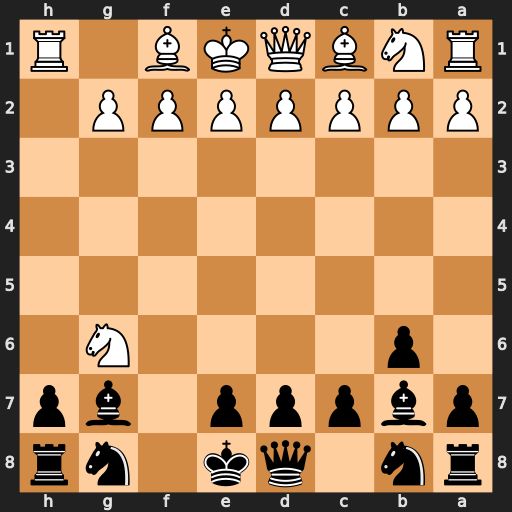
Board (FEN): rn1qk1nr/pbppp1bp/1p4N1/8/8/8/PPPPPPP1/RNBQKB1R
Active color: b
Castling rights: KQkq
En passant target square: -
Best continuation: hxg6 Rxh8 Bxh8